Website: bh-photo
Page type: account-selection
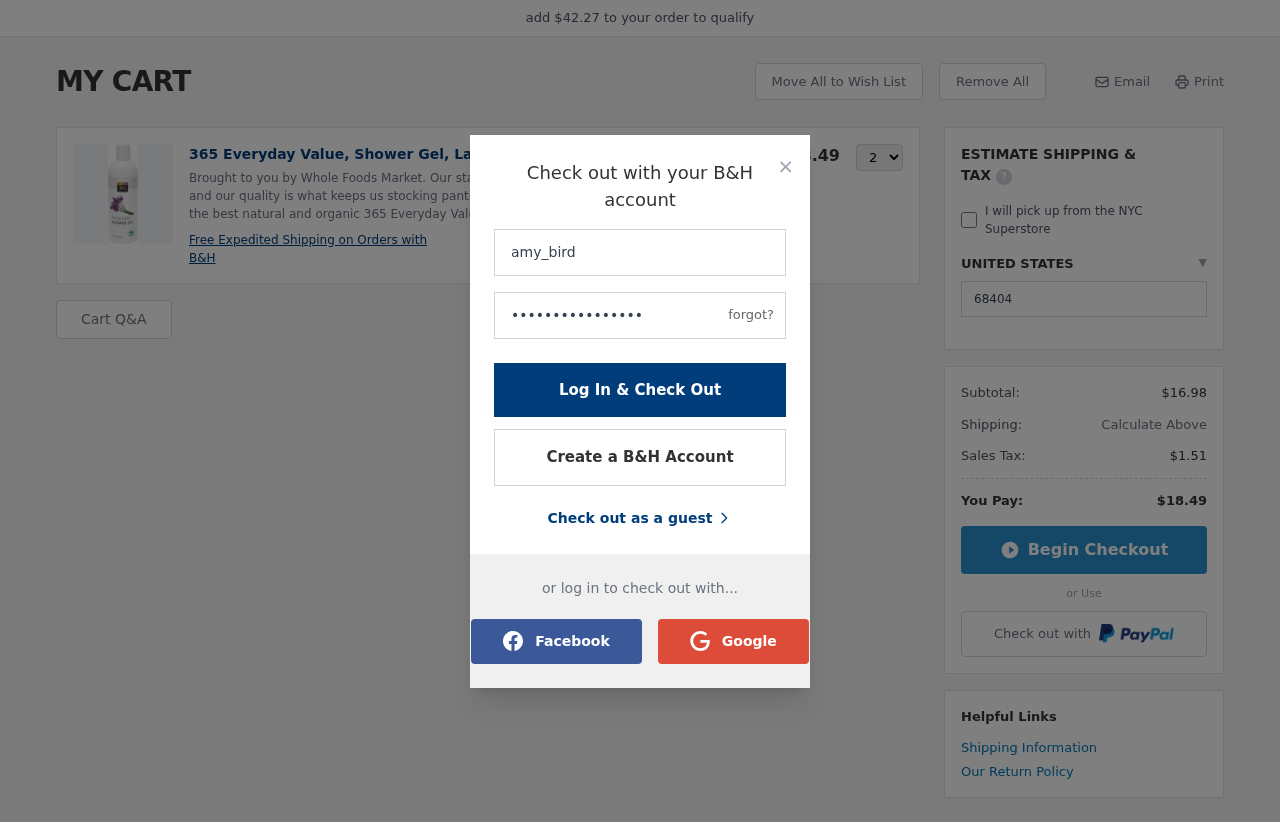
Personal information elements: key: PII_COUNTRY
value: UNITED STATES
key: PII_LOGIN_USERNAME
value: amy_bird
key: PII_POSTCODE
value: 68404
Product elements: key: PRODUCT1_DESC
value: Brought to you by Whole Foods Market.  Our standards are what set us apart, and our quality is what keeps us stocking pantries, fridges and freezers with the best natural and organic 365 Everyday Valu
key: PRODUCT1_NAME
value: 365 Everyday Value, Shower Gel, Lavender, 16 fl oz
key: PRODUCT1_PRICE
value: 8.49
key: PRODUCT1_QUANTITY
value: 2
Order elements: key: ORDER_SUBTOTAL
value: $16.98
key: ORDER_TAX
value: $1.51
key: ORDER_TOTAL
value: $18.49
Other elements: key: AMOUNT_TO_QUALIFY
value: $42.27